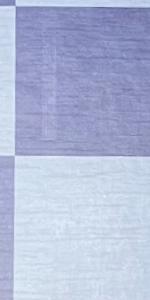
Label: Empty